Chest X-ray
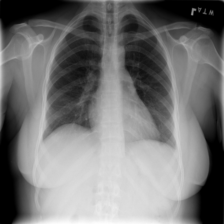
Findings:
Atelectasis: negative
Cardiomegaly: negative
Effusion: negative
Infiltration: negative
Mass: negative
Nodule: negative
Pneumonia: negative
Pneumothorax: negative
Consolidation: negative
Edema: negative
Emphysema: negative
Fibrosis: negative
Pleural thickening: negative
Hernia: negative